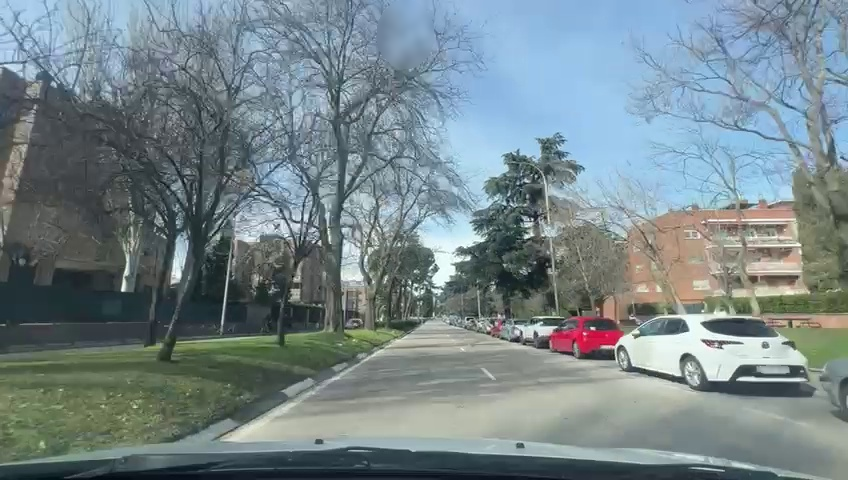
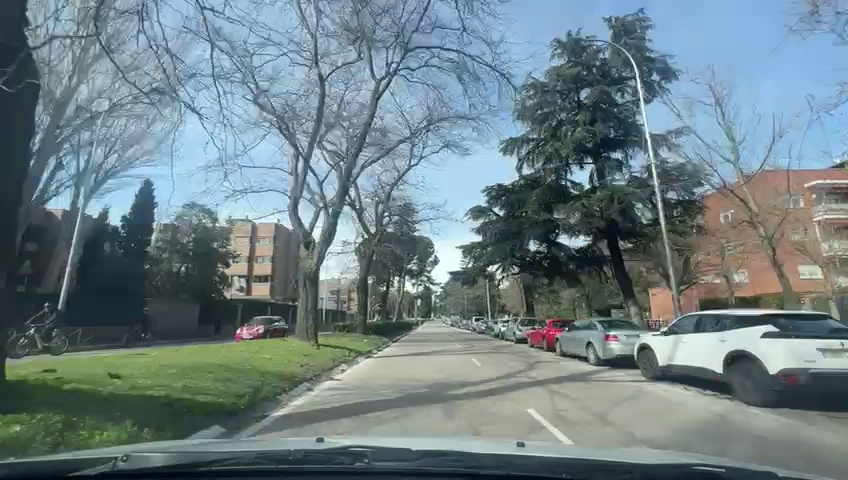
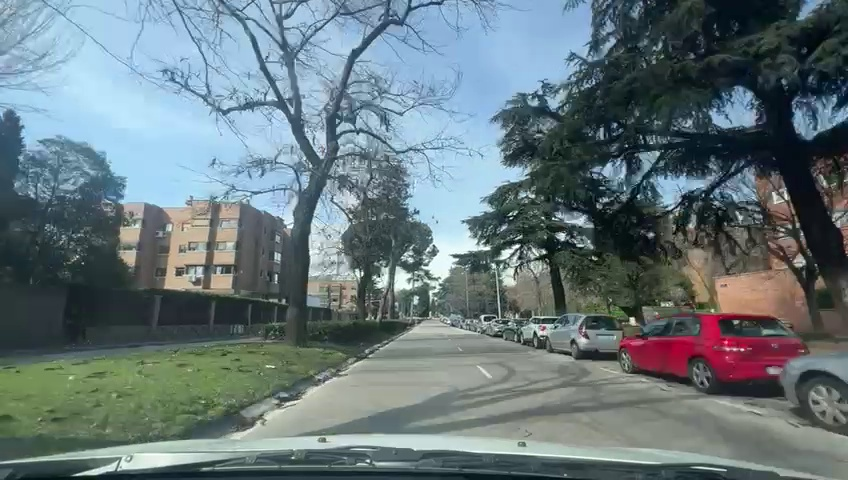
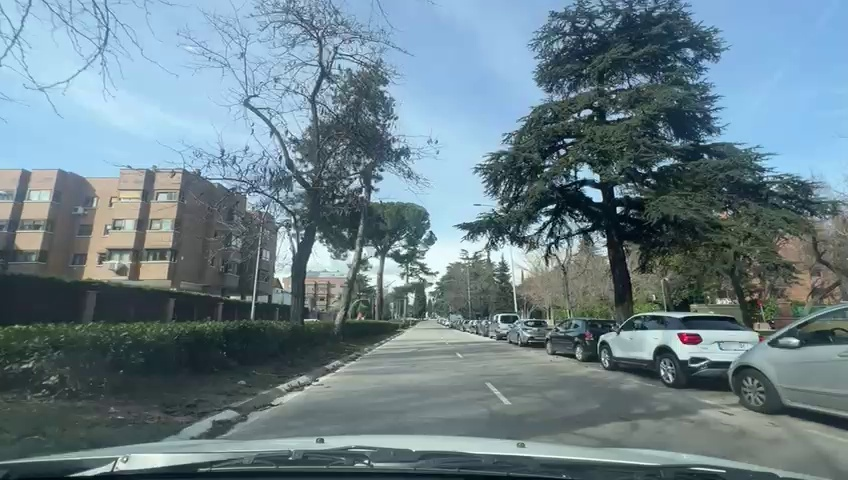
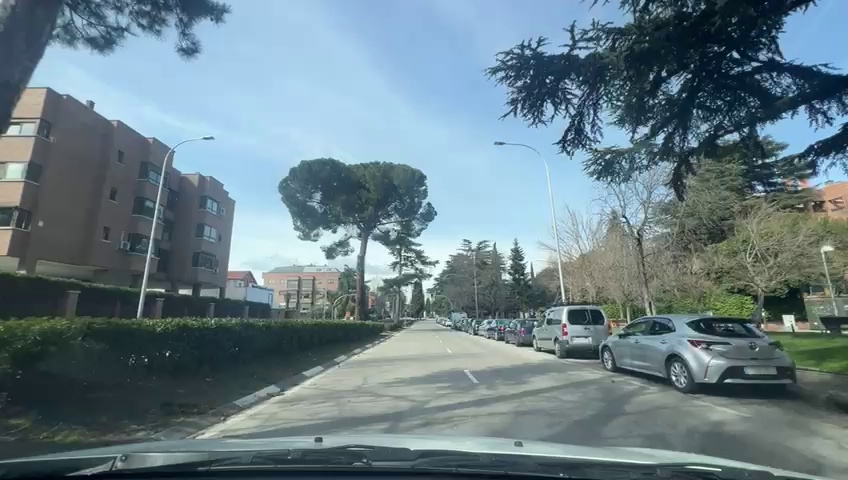
Situation: empty
Question: Are temporary yellow lane markings visible?
Answer: No
Reasoning: Only white lines are visible

Situation: empty
Question: Are road workers visible on or near the roadway?
Answer: No
Reasoning: No workers are visible

Situation: empty
Question: Is the ego lane narrowed or laterally shifted due to construction elements?
Answer: No
Reasoning: The lane remains constant

Situation: empty
Question: Is construction machinery or heavy equipment present near or within the roadway?
Answer: No
Reasoning: No machinery is visible in near the ego vehicle